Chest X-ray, AP view. Patient: 52 years old, sex F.
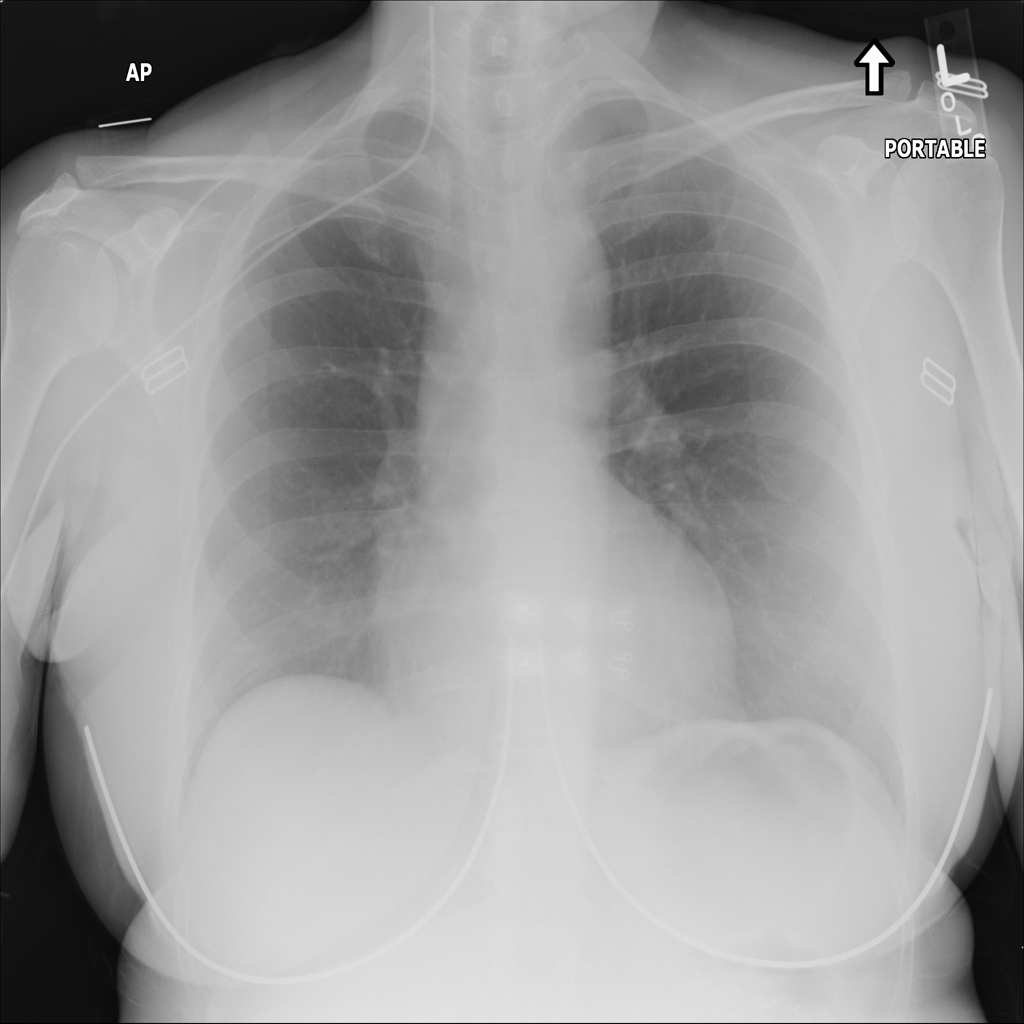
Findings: No Finding